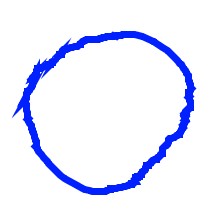
Shape: circle